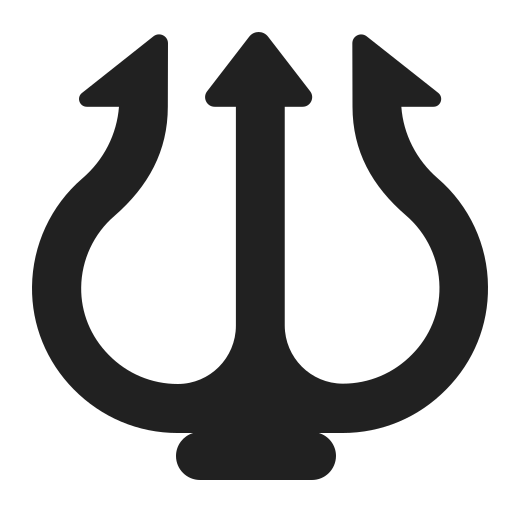
trident emblem high contrast